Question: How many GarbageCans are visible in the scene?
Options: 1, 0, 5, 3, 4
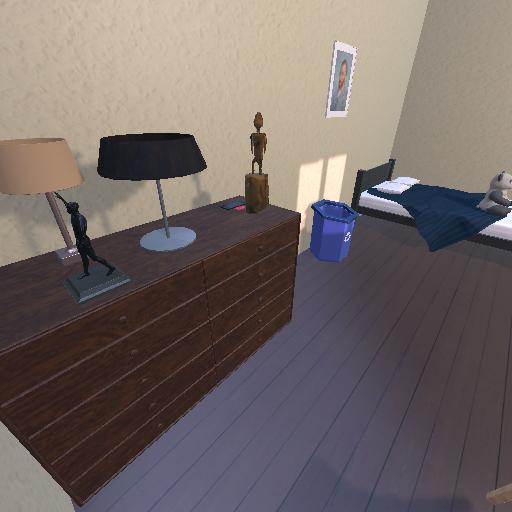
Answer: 1